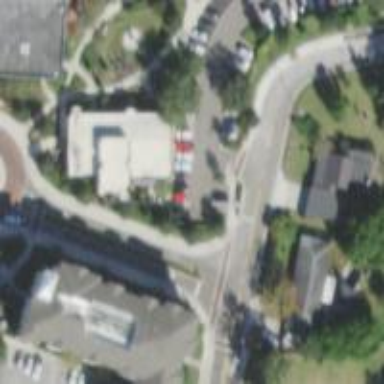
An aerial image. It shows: Marked crossing on footway.